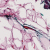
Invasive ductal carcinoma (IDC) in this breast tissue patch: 0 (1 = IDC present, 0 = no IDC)